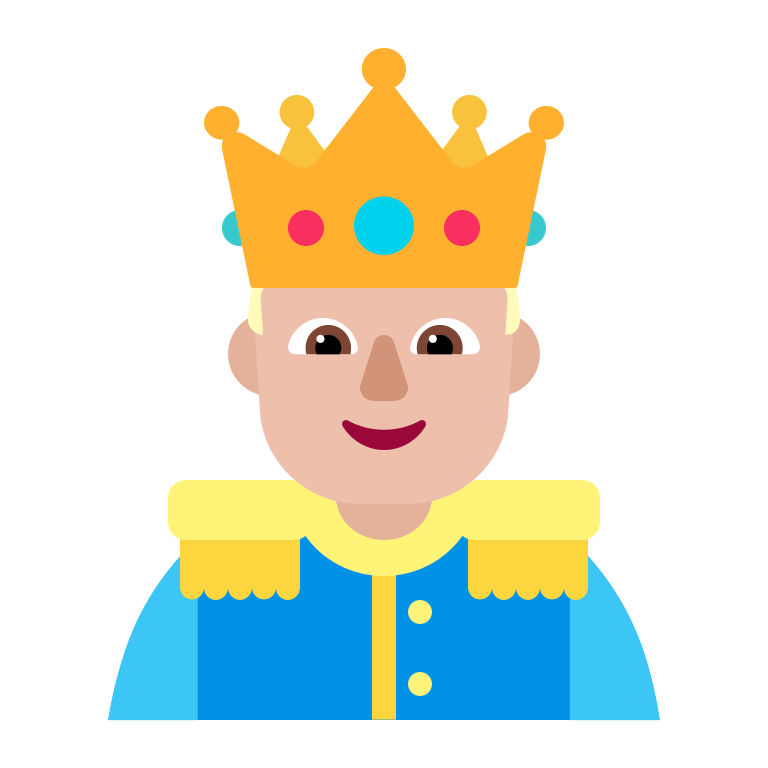
prince flat  light